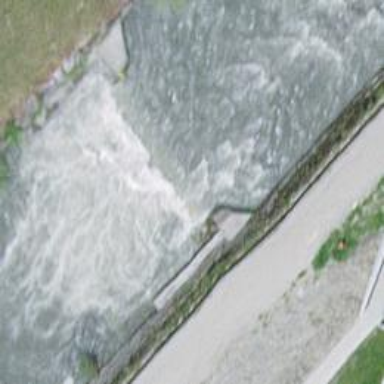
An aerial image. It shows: Weir along the waterway.